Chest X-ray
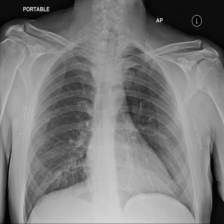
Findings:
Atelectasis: negative
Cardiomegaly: negative
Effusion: negative
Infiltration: negative
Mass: negative
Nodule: negative
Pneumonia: negative
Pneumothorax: negative
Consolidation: negative
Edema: negative
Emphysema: negative
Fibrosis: negative
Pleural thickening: negative
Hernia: negative